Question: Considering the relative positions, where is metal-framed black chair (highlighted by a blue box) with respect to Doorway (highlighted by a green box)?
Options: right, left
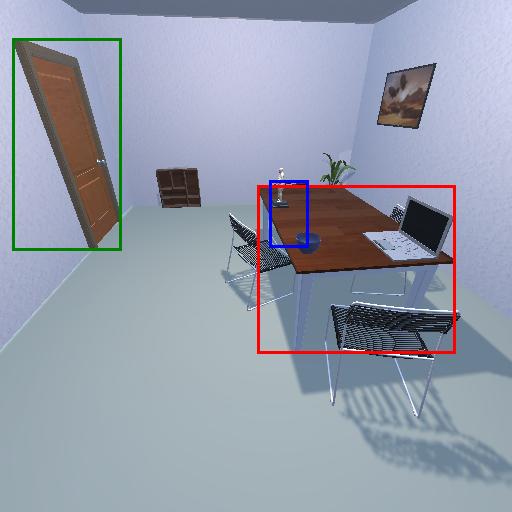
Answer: right